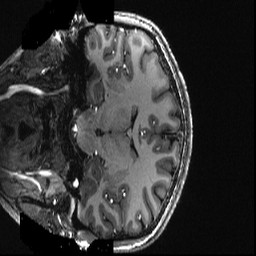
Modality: T1w
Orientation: coronal
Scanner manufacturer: siemens
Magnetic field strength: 6.98 T
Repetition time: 2.6 s
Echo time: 0.00343 s